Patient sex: M
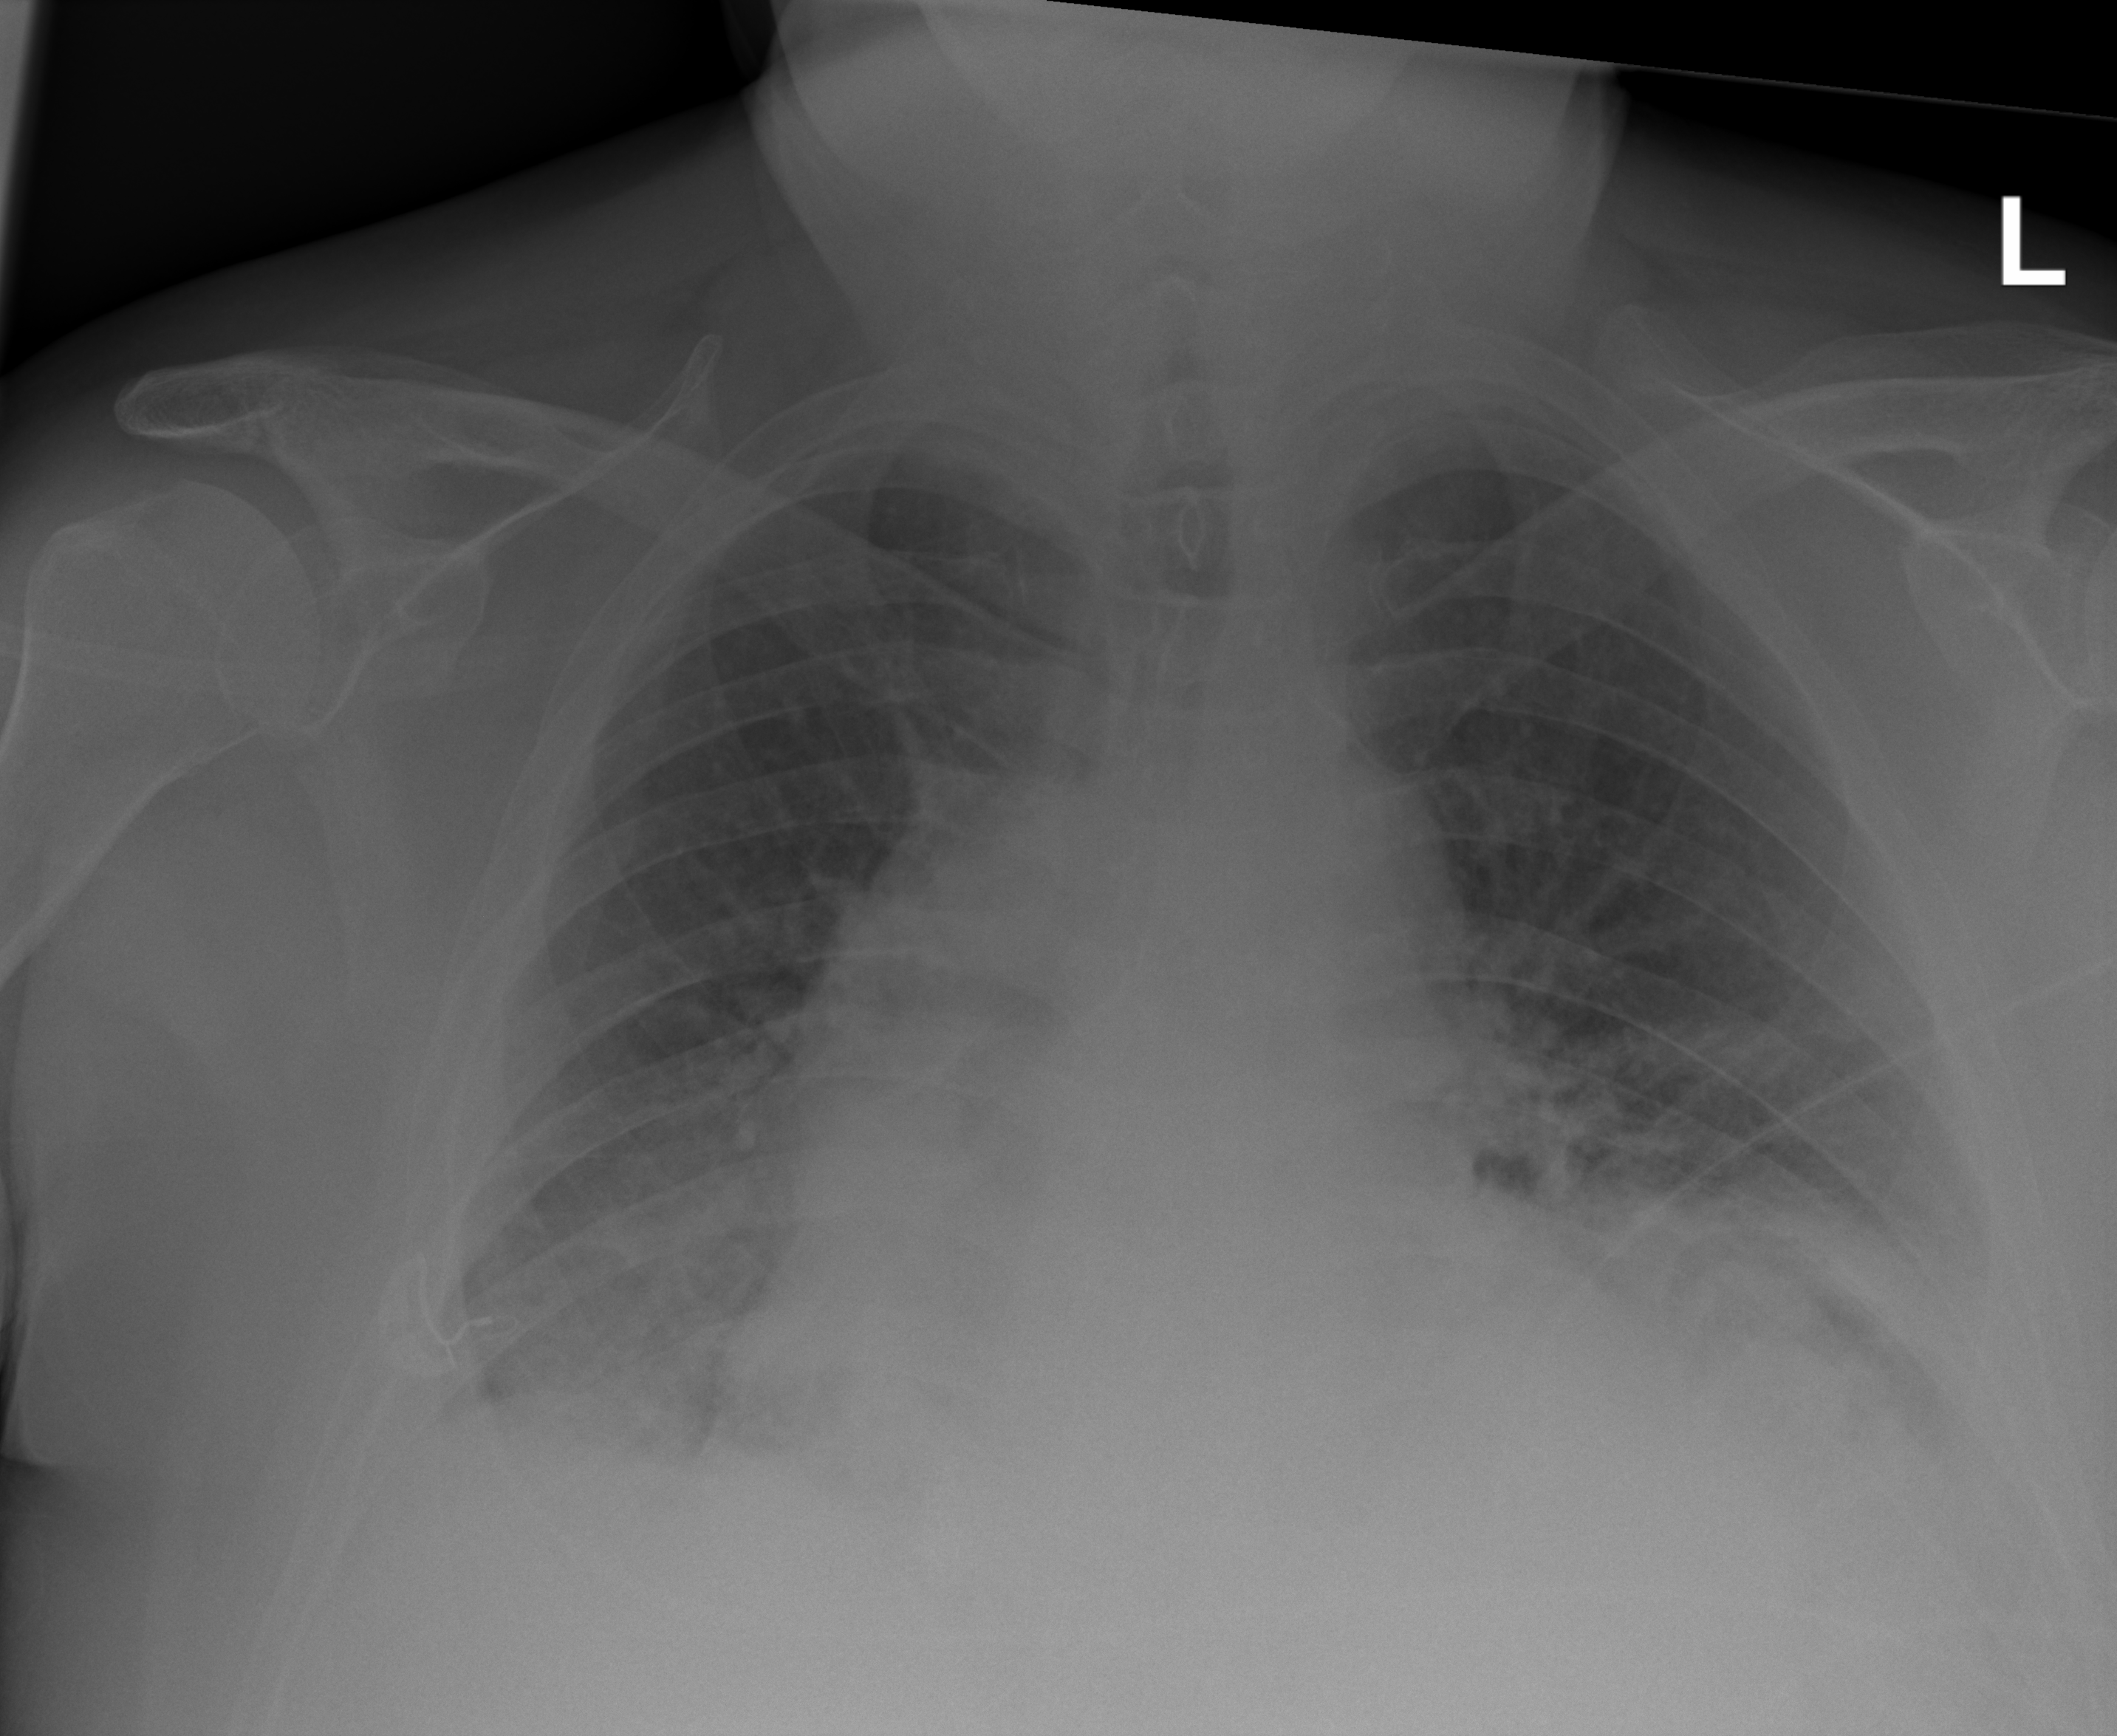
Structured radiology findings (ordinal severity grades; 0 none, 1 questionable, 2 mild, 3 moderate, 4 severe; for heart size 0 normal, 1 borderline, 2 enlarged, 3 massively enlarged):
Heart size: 2
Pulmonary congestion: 2
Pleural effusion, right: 2
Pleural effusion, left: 2
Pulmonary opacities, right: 0
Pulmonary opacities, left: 2
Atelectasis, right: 2
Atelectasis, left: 2